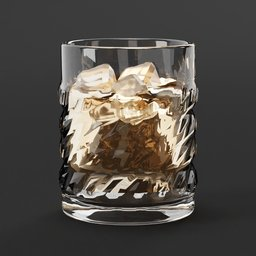
Label: tools